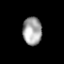
Tissue: lung
Cell type: Others
Senescence score: 0.1673
Nuclear area (px): 527
Mean DAPI intensity: 162.028